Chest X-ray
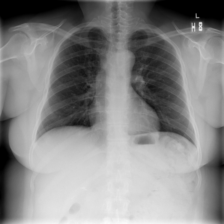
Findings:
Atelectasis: negative
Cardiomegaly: negative
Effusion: negative
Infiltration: negative
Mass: negative
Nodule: negative
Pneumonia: negative
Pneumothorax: negative
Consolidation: negative
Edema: negative
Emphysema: negative
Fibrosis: negative
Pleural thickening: negative
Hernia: negative